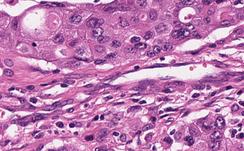
Tumor epithelial tissue: yes
Tumor-associated stroma tissue: yes
Normal tissue: no